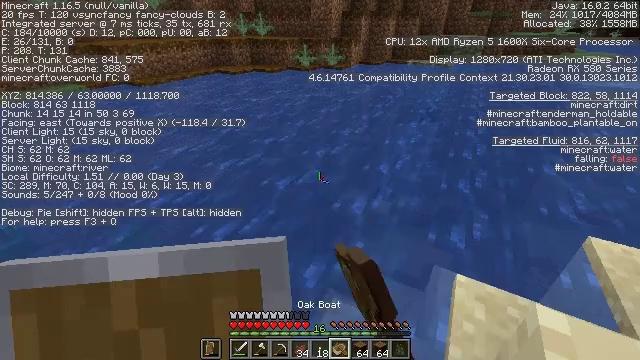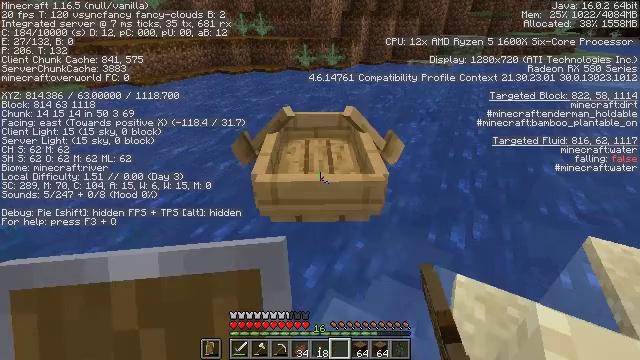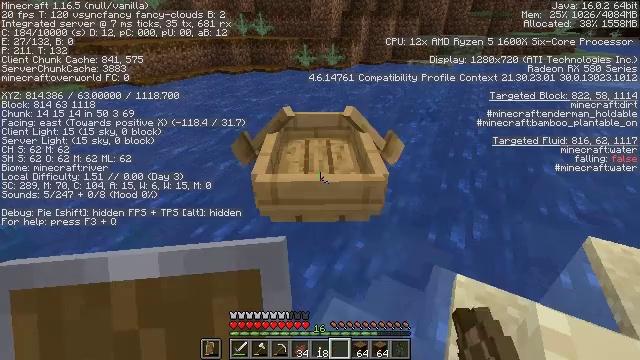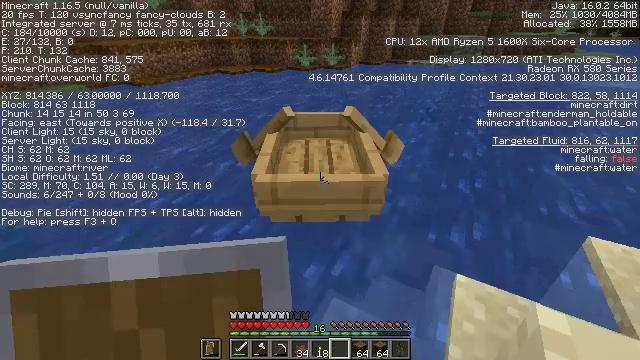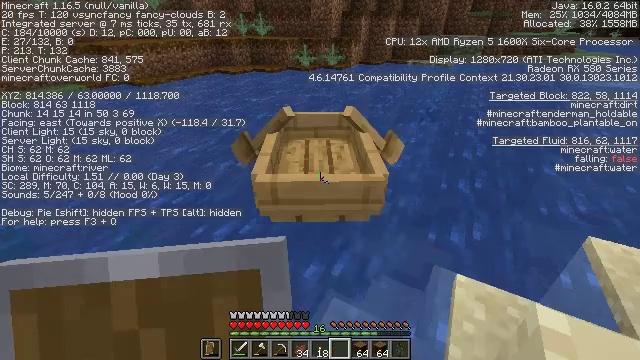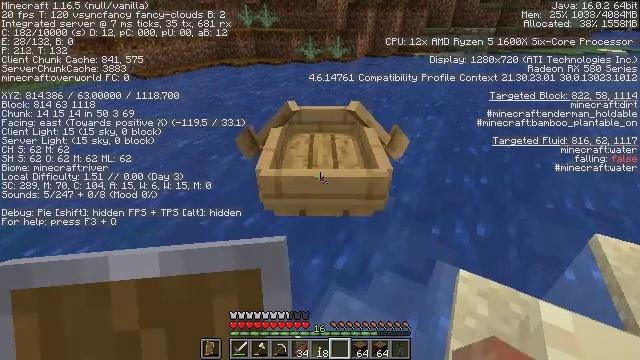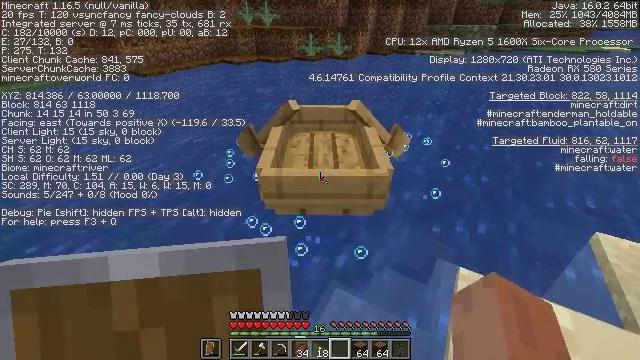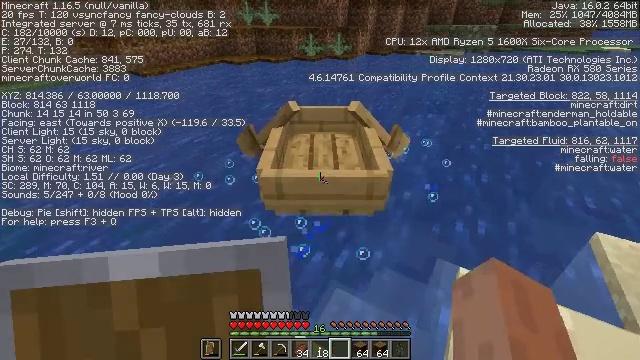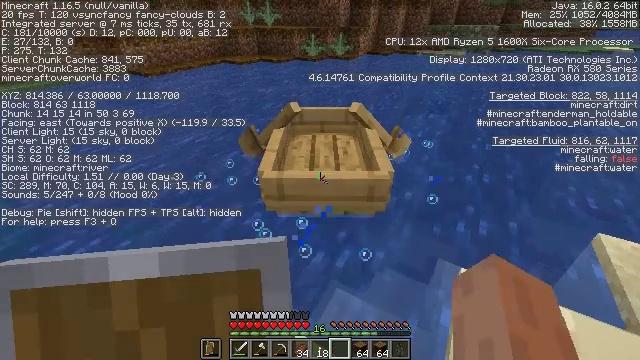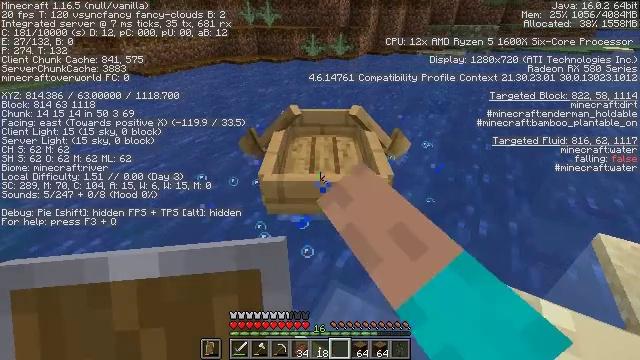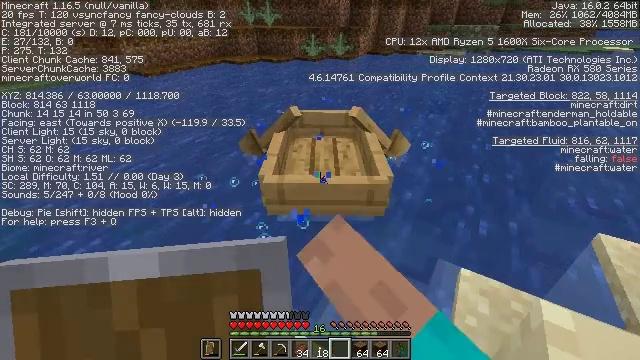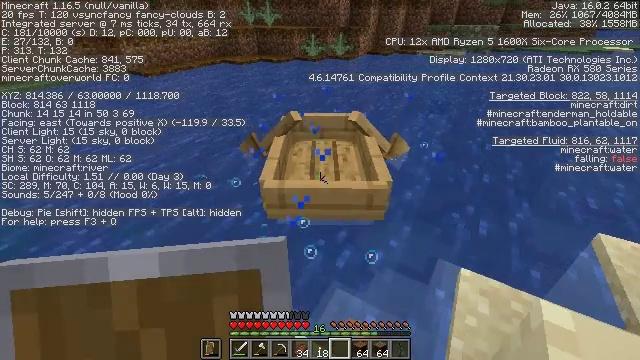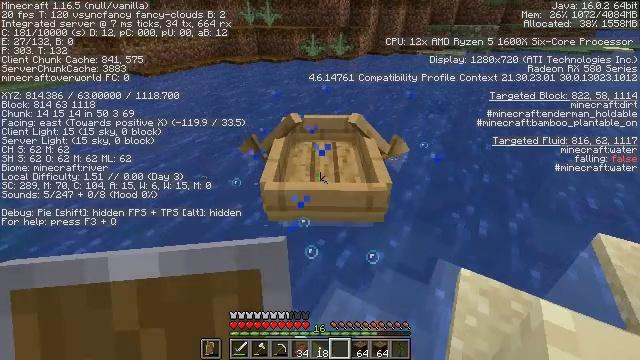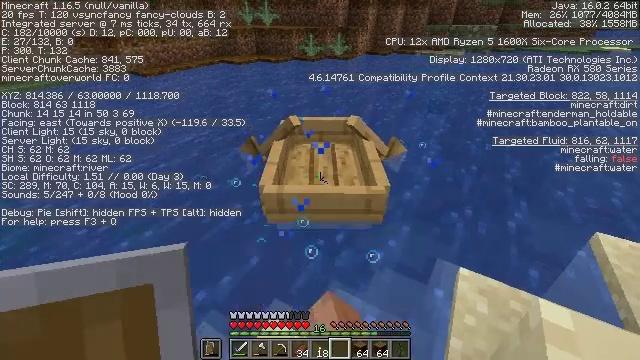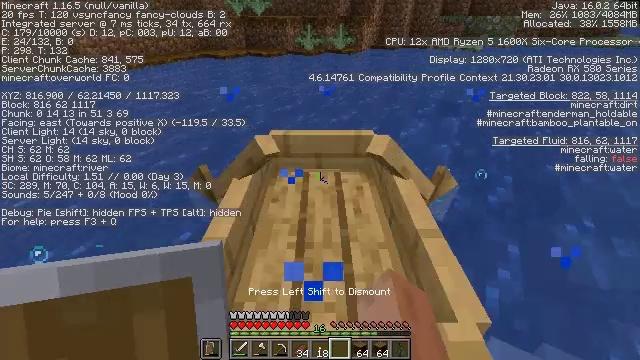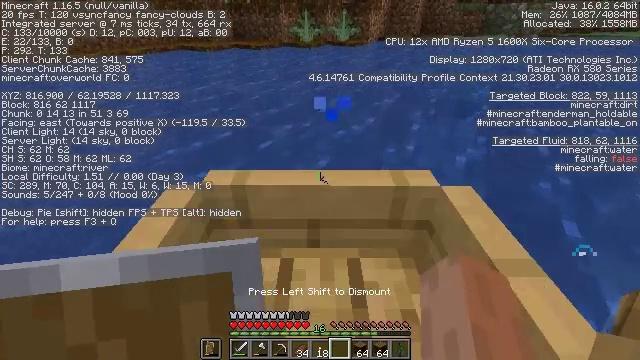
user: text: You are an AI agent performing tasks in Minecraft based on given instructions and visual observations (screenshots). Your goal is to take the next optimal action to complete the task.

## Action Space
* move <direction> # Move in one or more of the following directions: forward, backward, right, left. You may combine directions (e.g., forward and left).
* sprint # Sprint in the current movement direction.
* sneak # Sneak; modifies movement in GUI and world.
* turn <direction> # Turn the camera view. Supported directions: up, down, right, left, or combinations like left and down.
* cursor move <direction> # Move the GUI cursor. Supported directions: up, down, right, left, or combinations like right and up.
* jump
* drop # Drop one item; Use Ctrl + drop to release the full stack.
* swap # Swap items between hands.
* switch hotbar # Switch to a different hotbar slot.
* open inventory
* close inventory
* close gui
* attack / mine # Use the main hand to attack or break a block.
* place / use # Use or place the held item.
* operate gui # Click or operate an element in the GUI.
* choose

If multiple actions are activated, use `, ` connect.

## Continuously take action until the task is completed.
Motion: motion action
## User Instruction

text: Gather fern from the ground.
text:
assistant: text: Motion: no_op
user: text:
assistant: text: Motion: no_op
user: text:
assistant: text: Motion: no_op
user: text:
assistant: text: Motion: no_op
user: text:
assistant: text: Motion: turn left and down
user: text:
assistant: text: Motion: no_op
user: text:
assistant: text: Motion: no_op
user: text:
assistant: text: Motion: use / place
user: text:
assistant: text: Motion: use / place
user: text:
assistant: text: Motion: no_op
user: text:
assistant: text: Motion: no_op
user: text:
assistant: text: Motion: no_op
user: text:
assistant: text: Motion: no_op
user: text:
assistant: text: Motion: no_op
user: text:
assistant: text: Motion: no_op
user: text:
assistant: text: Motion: no_op
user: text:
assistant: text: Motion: no_op
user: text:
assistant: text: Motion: no_op
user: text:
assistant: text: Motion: no_op
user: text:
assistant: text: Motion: move forward, turn right
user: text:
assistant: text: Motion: move forward, turn right and up
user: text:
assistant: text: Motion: move forward, turn right and up
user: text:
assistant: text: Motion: move forward, turn right and up
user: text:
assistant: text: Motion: move forward, turn right and up
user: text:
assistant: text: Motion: move forward, turn right and up
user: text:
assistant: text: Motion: move forward
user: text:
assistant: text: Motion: move forward
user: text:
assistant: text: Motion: move forward and move right
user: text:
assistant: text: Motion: move forward and move right
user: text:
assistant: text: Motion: move forward and move right, turn left